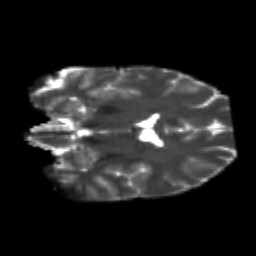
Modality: T2w
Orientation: coronal
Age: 20
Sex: male
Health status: healthy
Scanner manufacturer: philips
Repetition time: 7.478 s
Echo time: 0.08753 s